Question: I using sqlite and have a table that looks like:

I am trying to update refer column with values from col2 corresponding col1
I tried query like
'''
update tab1
set refer = (select col2 from tab1 where col1 = refer)
where col1 = 2
'''
This but is not working.
I have also tried
'''
update tab1
set refer = (select tem1.col2
from tab1 tem1, tab1 tem2
where tem1.col1 = tem2.refer and tem2.col1=2)
where col1 = 2
'''
This works.
But I am not sure whether this is the correct way to do.
<URL>
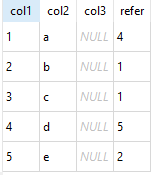
Answer: Looking to your code seesm tha you need
'''
update tab1
set refer = col2
when col1 = refer
and col1 = 2
'''
that mean
'''
update tab1
set refer = col2
when refer 2
'''
oherwise fi yoru are looking for an update on the same table with subquery you should could use an inner join
in mysql
'''
update tab1
INNER JOIN (
select col1, col2
from tab1
where col1 = refer ) t t.col1 = tabl1.col1 and col1 = 2
'''
in sqllite you could use
'''
update tab1
set refer = (select t.col2 from (
select col2 from tab1 where col1 = refer
) t )
where col1 = 2
'''